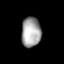
Tissue: lung
Cell type: Endothelial cells
Senescence score: 0.5774
Nuclear area (px): 571
Mean DAPI intensity: 163.788